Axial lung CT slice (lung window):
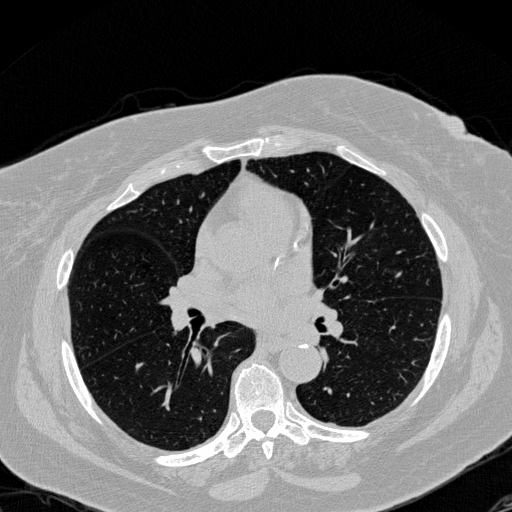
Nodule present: no